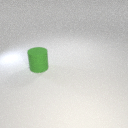
large green rubber cylinder